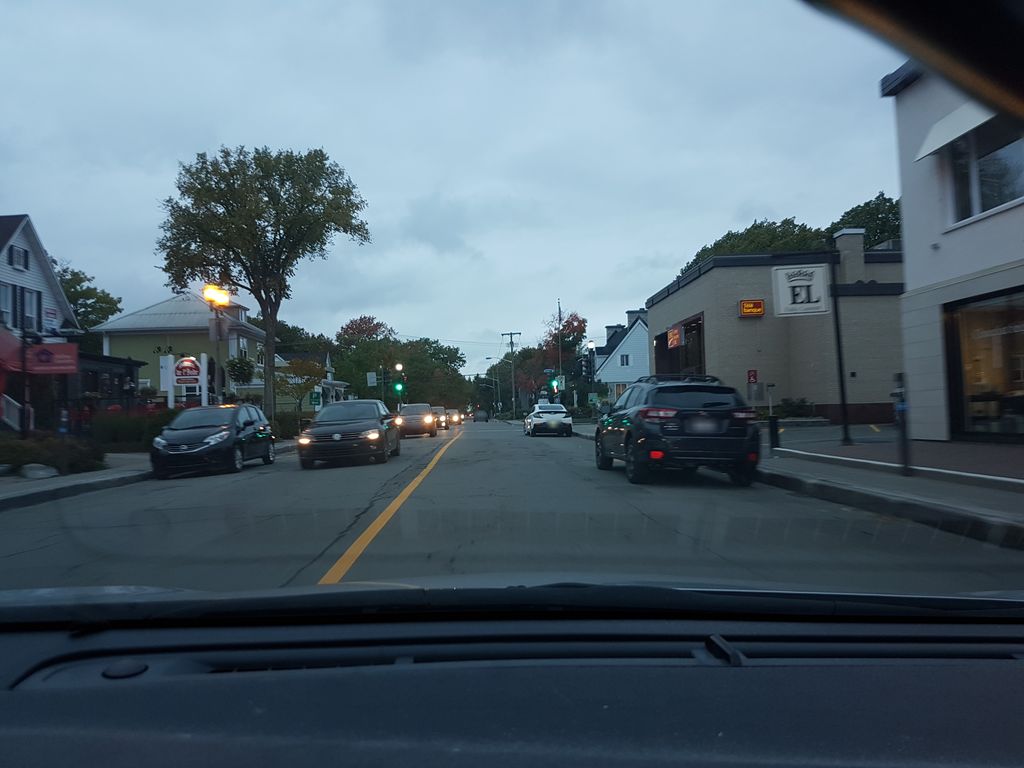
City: quebec_city